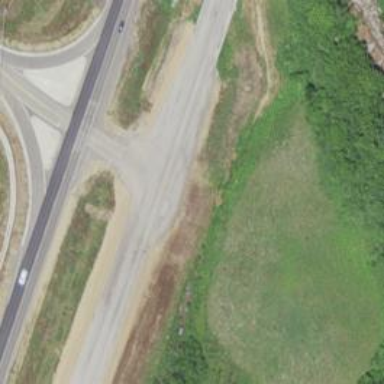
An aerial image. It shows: Primary highway with asphalt surface. It is dual carriageway.